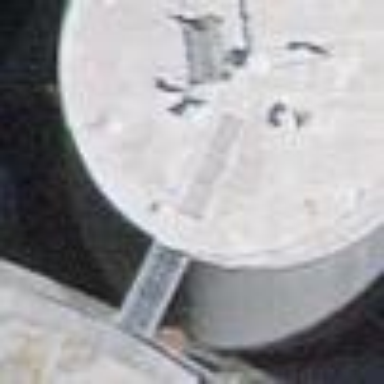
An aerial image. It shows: Storage tank that is man-made.